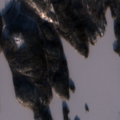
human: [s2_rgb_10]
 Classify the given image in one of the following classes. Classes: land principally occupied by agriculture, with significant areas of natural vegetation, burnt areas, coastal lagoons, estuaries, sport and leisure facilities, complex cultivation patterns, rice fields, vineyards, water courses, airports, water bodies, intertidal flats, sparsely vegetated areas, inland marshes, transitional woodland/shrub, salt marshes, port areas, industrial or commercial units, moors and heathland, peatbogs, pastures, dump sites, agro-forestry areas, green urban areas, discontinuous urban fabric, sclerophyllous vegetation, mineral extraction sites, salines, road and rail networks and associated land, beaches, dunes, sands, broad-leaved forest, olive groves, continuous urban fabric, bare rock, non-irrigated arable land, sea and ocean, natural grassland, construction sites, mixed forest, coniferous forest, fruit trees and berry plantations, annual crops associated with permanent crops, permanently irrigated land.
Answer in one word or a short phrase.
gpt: coniferous forest, mixed forest, water bodies